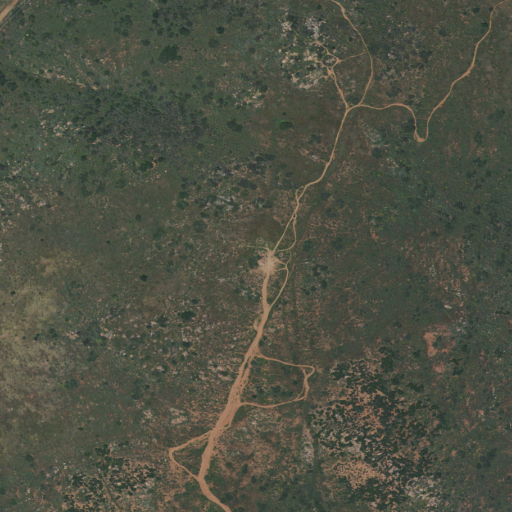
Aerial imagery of mountain in California named Mother Miguel Mountain containing only shrub